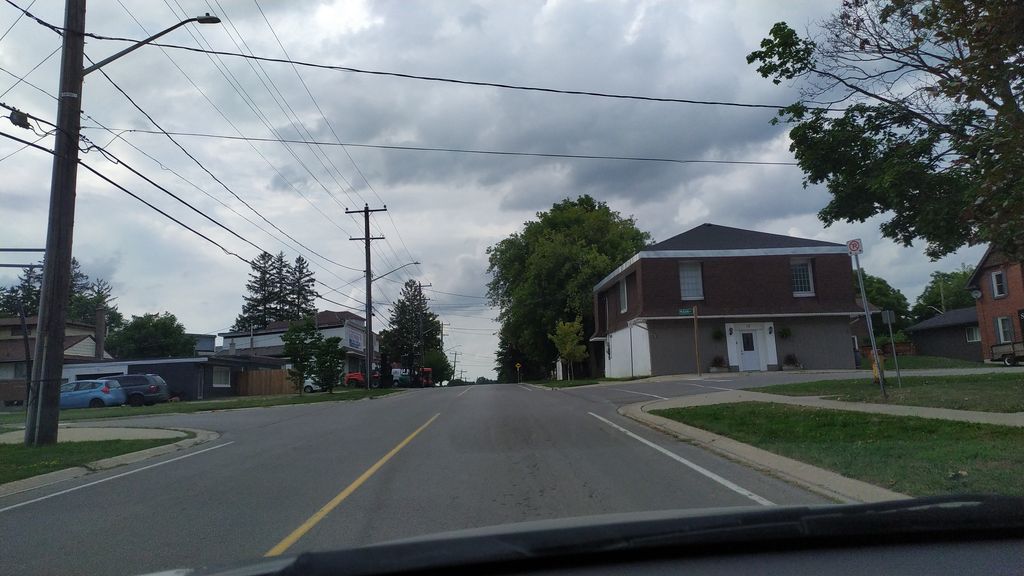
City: kitchener-waterloo